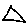
Label: triangle